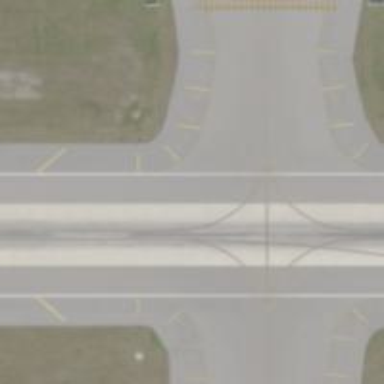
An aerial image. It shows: View of taxiway at the airport.